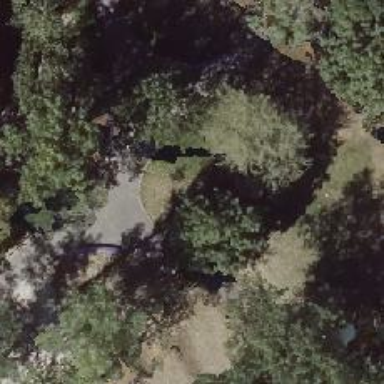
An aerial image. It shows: Broadleaved deciduous tree located in park.